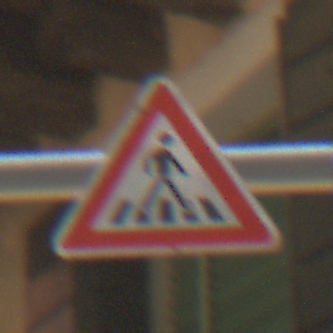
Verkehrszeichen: FussgaengerueberwegLinks
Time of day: Midday
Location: Outdoor (Urban)
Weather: Clear
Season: NotSpecified
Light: Natural